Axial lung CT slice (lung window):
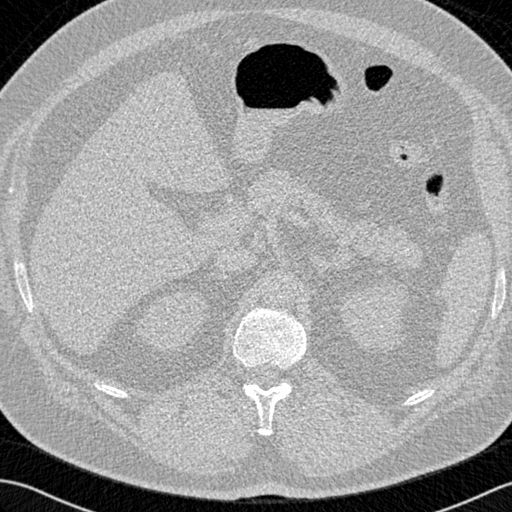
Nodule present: no